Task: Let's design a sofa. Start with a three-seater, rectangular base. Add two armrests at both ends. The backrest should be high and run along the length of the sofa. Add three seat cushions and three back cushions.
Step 81:
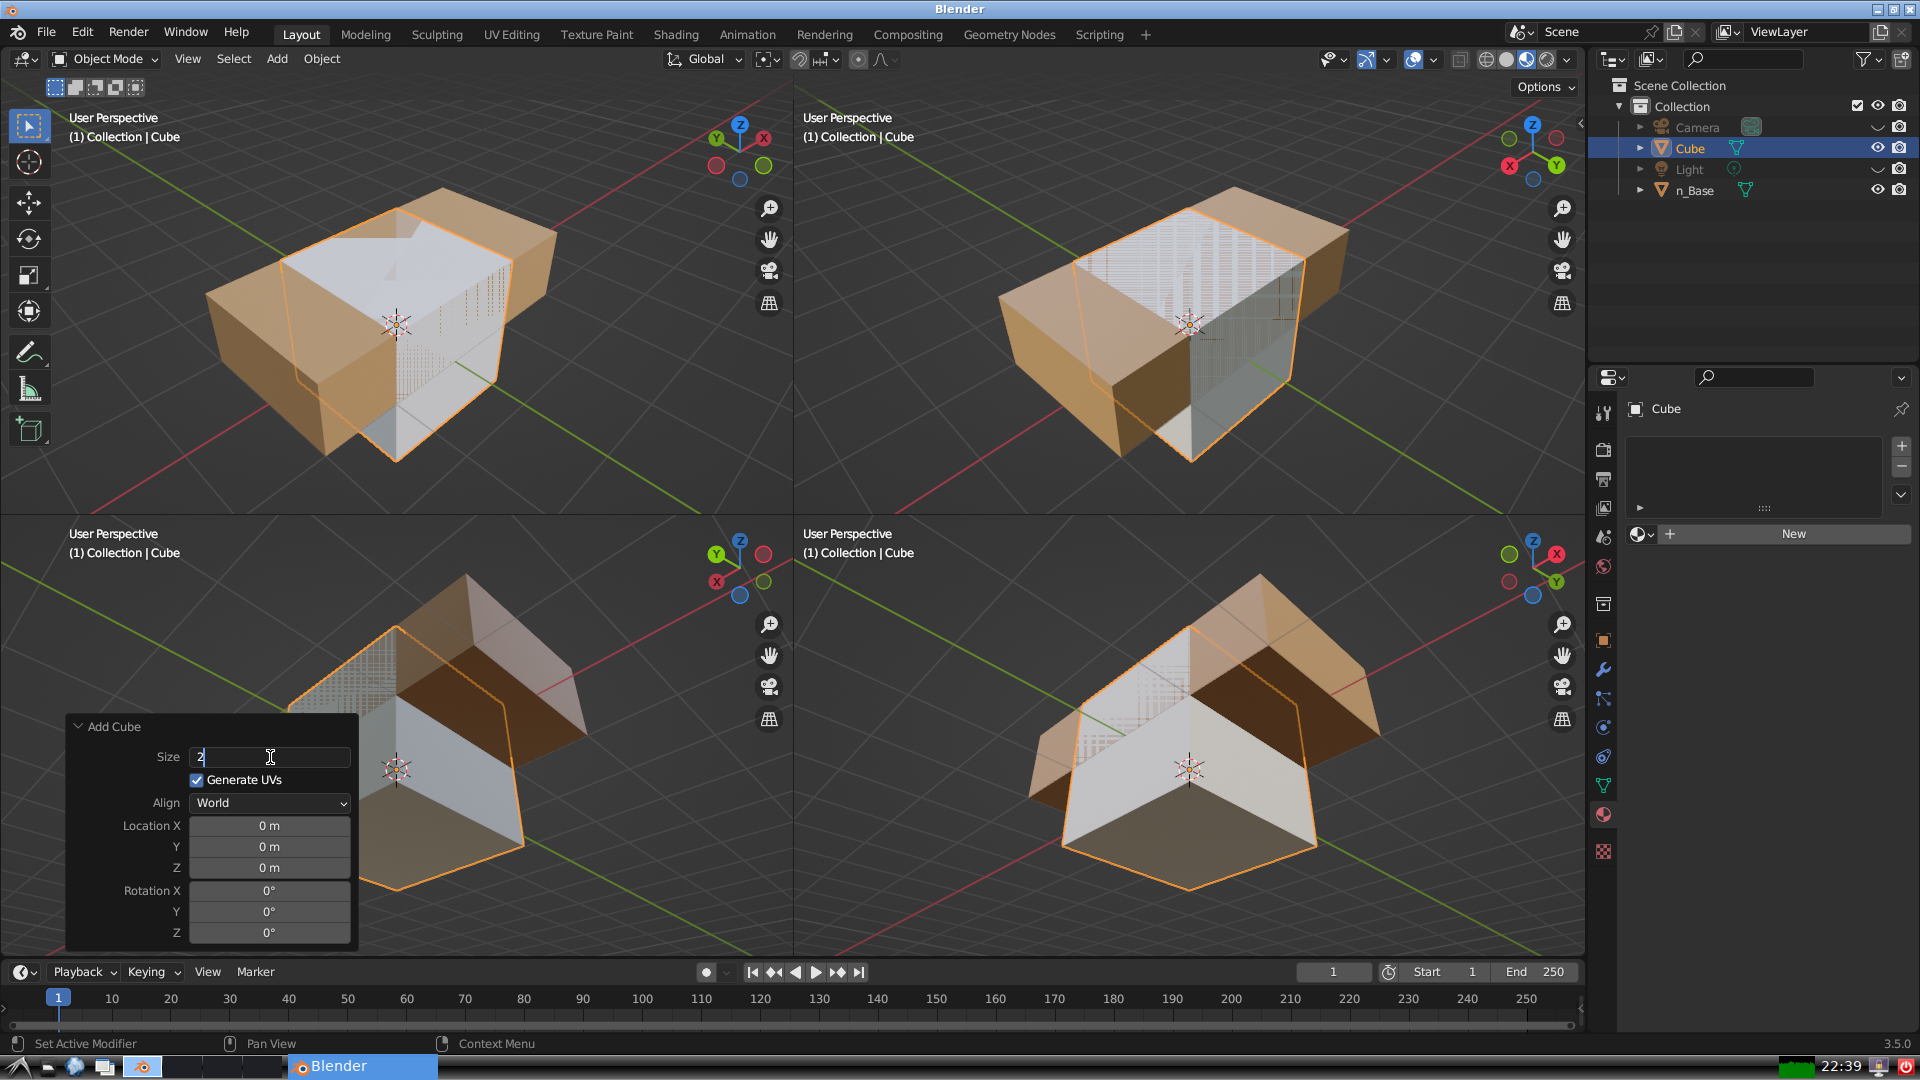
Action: {"key_press": ['Return']}